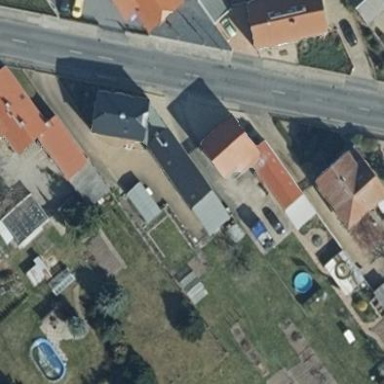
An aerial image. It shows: Simple house.